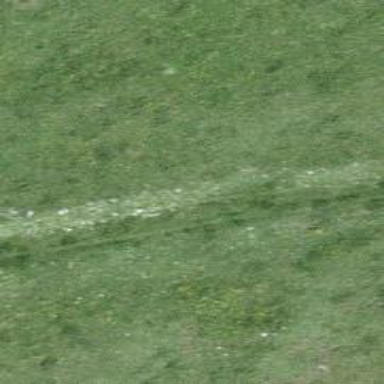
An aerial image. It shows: Grassy track with grade5 tracktype.